Question: this is what I'm trying to achieve.

I already know positioning, centering and stuff. The problem I have here, and which I want to ask you guys, is: what's the to have a centered div and everything inside it to be centered while having a single one's background color exceed to the full width of the page always keeping it centered?
It's a super common layout in fact, I just don't know what's the correct way of "thinking" it.
Should I think the layout as "I make a big box with 1280px width, center it with margin: 0 auto; and then do something special for that div's background - and only the background, content should stay in place - to exceed or should I make something like a class to center every single element the same way but repeating my code?
So basically, should be all inside a single box and that div exceed in the background only or it's actually better to center everything separately by repeating the code?
Keep in mind the site is and also that the light grey area is also the "body" colore so the dark grey area is the only special case in the page that should exceed.
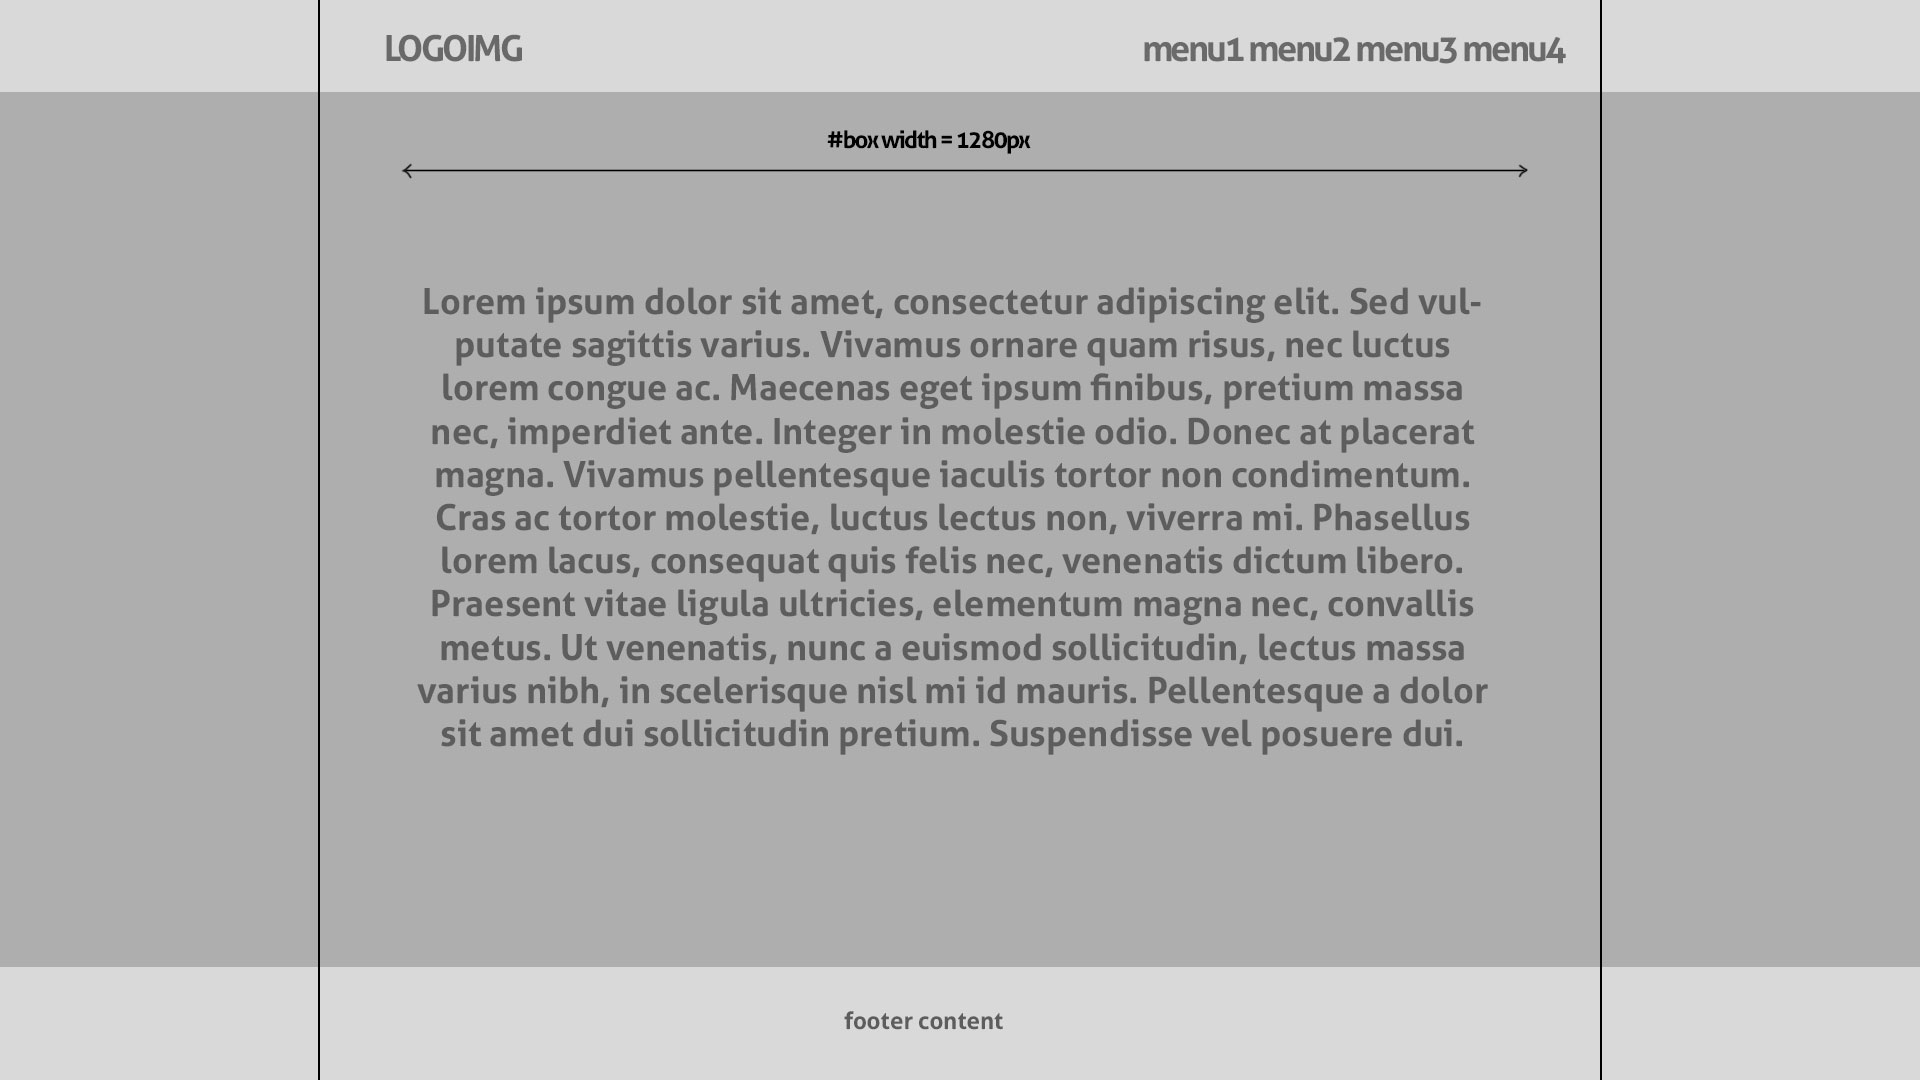
Answer: My suggestion:
I would create three basic containers for the full width support. Then nest content in it!

'''
html, body{
padding: 0;
margin: 0;
border: 0; /*ie older versions*/
}
header {
background-color: antiquewhite;
}
section{
background-color: ActiveCaption;
}
footer{
background-color: aquamarine;
}
.inner-wrapper{
max-width: 300px;
margin: 0 auto;
border-left: 1px solid black;
border-right: 1px solid black;
height: 80px;
text-align: center;
}
section .inner-wrapper{
height: 200px;
}
'''
'''
<header>
<div class="inner-wrapper">
<div>some content</div>
</div>
</header>
<section>
<div class="inner-wrapper">
<div>some content</div>
</div>
</section>
<footer>
<div class="inner-wrapper">
<div>some content</div>
</div>
</footer>
'''
This is a absolut basic but robust layout an i used it several times. It is very easy to make it responsive with media queries or fluid with percentage settings!